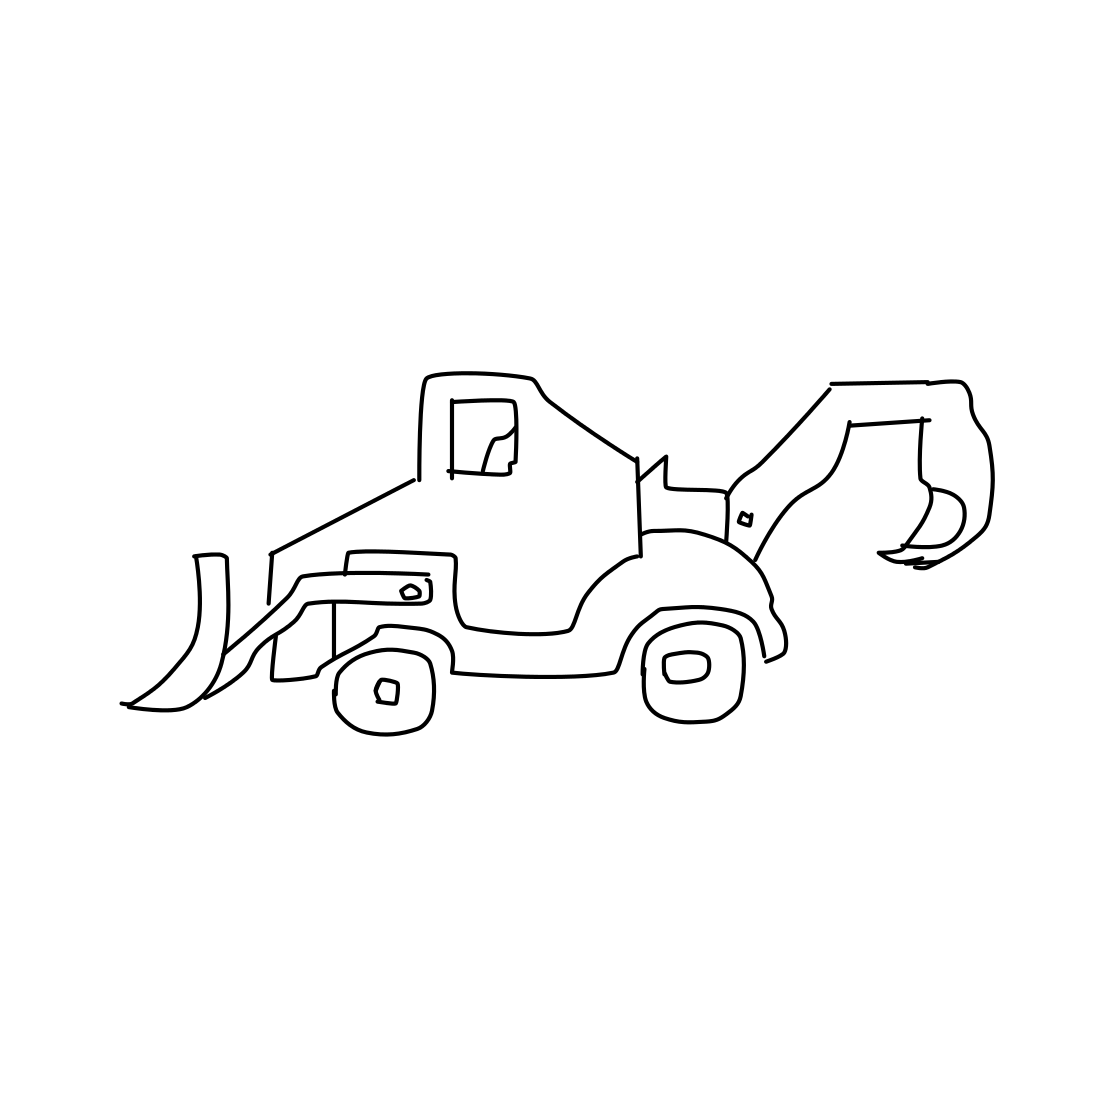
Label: bulldozer